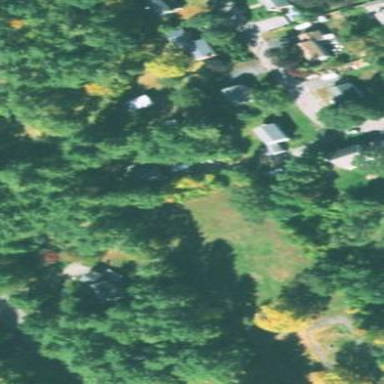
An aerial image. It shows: Historic cemetery with landuse designation. It is also referenced as cemetery/park in MassGIS comments.